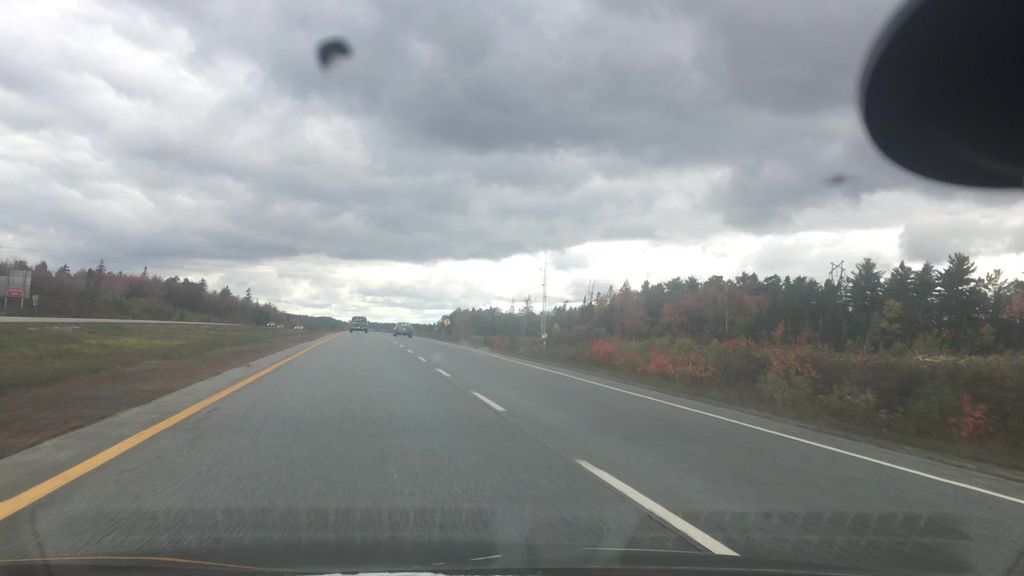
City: halifax